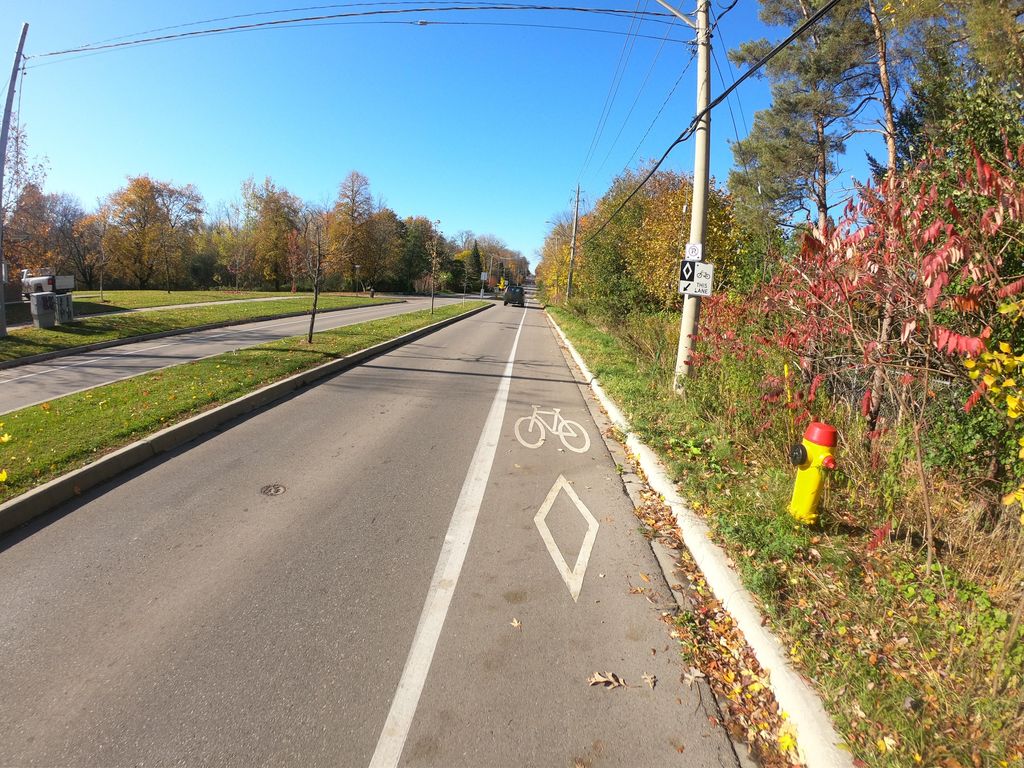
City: kitchener-waterloo